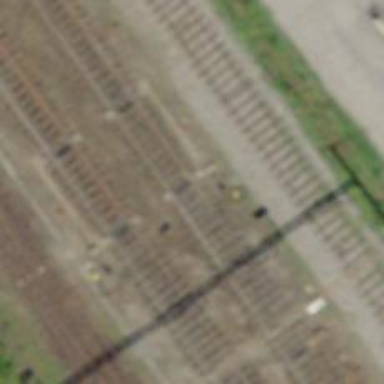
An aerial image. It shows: Railway switch.